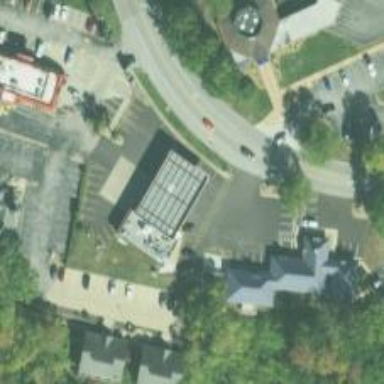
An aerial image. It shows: Convenience shop.